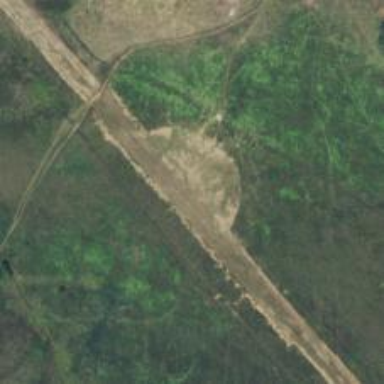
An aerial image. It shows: Airstrip at the airport.